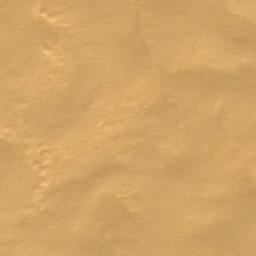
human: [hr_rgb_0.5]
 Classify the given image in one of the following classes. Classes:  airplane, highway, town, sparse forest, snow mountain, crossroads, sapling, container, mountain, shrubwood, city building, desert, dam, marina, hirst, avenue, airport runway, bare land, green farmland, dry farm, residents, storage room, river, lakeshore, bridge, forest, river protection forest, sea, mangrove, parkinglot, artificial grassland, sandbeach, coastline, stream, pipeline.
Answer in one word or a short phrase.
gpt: desert